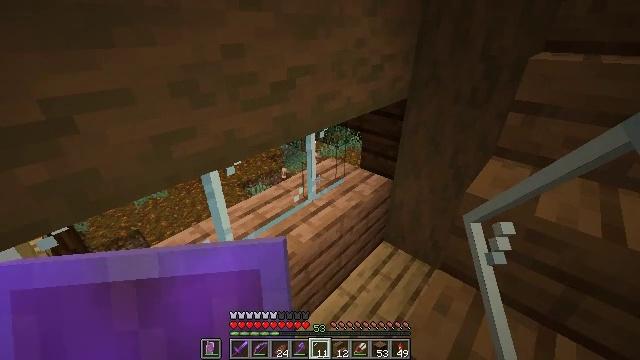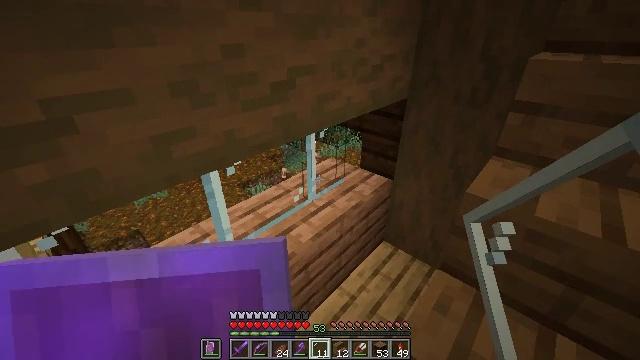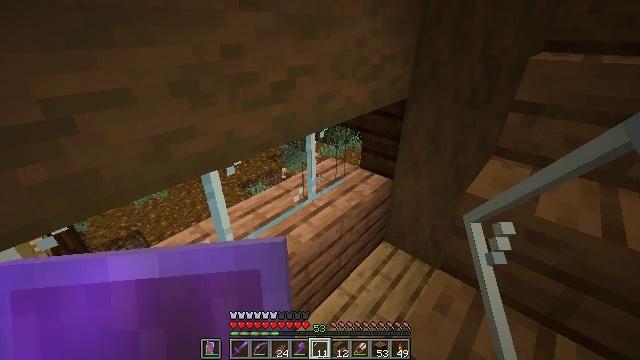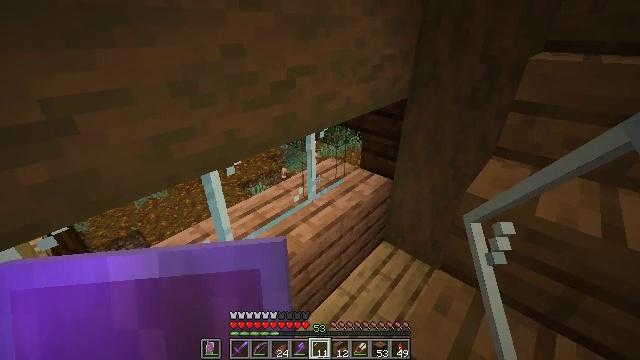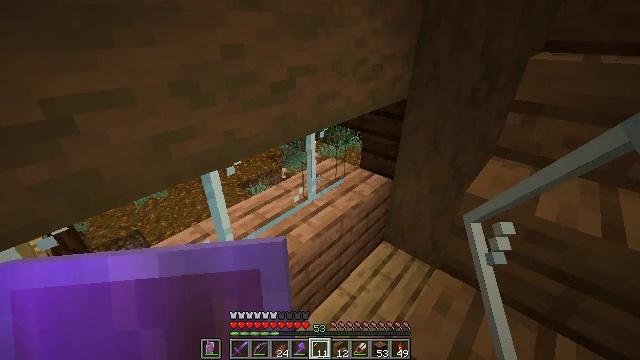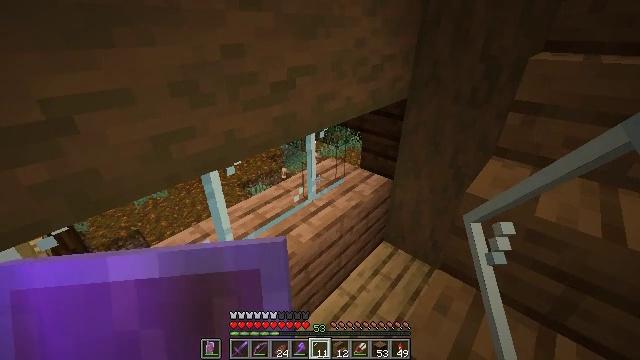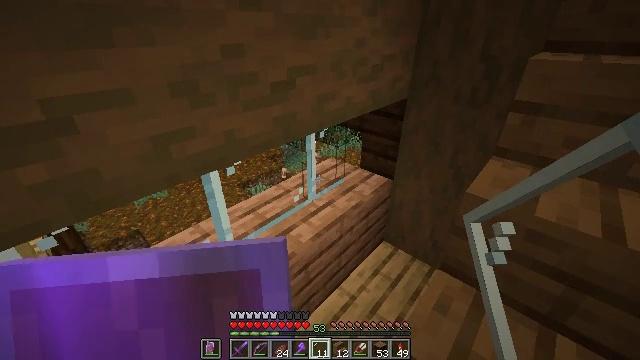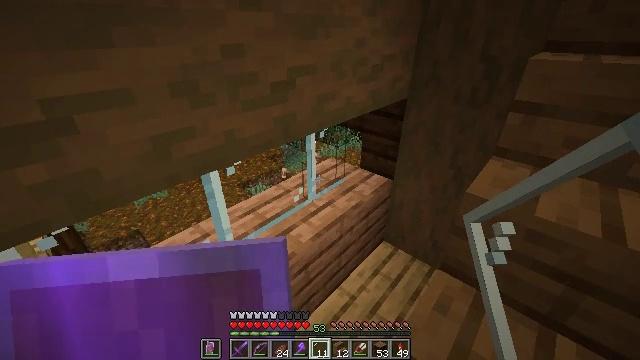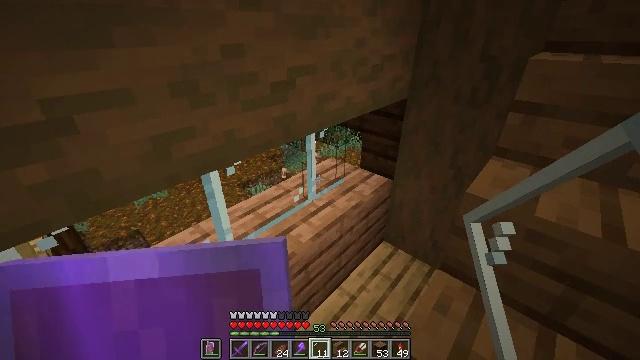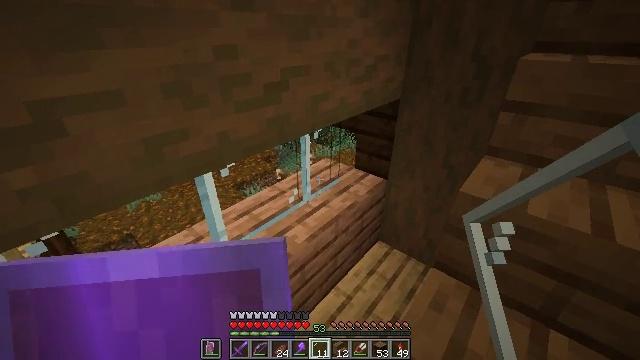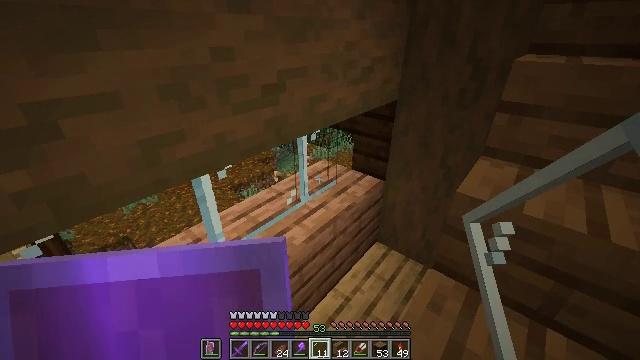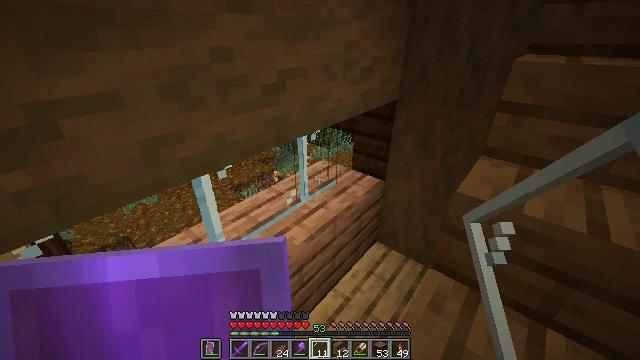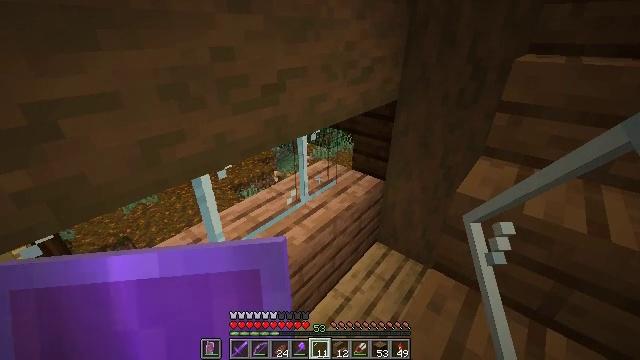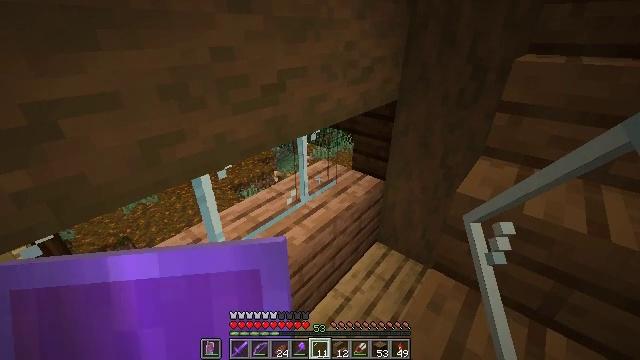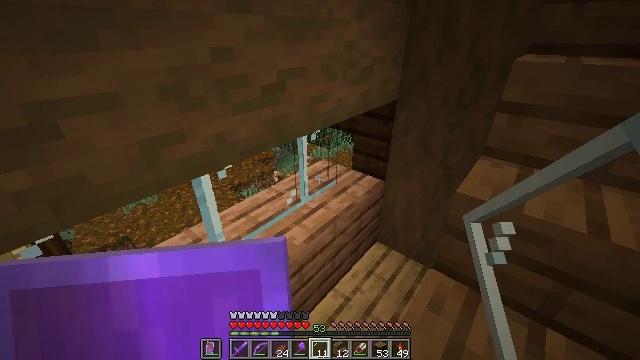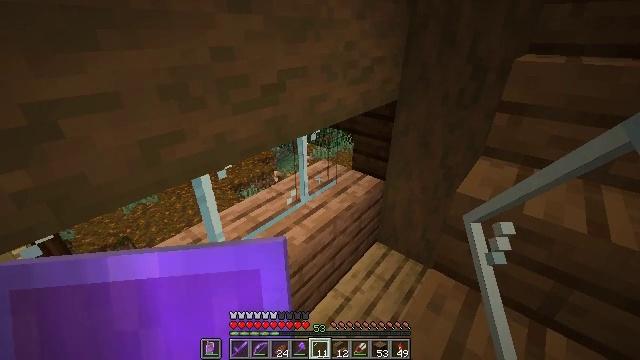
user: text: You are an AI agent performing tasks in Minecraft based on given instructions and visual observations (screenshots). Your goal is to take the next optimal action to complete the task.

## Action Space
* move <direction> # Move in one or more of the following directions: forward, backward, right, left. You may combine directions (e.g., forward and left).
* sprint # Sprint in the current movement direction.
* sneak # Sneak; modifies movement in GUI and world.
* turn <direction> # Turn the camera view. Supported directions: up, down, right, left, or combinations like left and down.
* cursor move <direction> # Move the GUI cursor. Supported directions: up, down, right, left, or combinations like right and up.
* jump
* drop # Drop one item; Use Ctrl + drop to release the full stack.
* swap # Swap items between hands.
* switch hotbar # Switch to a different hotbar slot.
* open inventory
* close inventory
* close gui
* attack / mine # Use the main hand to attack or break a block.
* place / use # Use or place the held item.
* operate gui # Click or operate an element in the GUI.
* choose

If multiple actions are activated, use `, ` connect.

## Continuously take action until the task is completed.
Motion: motion action
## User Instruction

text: Retrieve the glass pane from a window.
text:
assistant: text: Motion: no_op
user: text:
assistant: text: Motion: no_op
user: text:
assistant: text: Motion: no_op
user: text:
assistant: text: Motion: no_op
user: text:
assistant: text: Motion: no_op
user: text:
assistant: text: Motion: no_op
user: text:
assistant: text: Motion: no_op
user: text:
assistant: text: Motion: no_op
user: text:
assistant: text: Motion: turn right
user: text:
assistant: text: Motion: no_op
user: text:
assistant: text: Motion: no_op
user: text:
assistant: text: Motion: no_op
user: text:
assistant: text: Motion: no_op
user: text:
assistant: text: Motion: no_op
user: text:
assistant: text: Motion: no_op
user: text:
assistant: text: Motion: no_op
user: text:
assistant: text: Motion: no_op
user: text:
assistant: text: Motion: no_op
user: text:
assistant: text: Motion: no_op
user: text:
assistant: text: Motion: no_op
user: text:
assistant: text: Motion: no_op
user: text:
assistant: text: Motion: no_op
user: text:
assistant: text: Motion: no_op
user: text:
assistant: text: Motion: no_op
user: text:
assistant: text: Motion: no_op
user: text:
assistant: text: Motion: no_op
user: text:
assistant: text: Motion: no_op
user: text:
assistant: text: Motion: no_op
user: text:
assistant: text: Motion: no_op
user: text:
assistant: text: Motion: no_op